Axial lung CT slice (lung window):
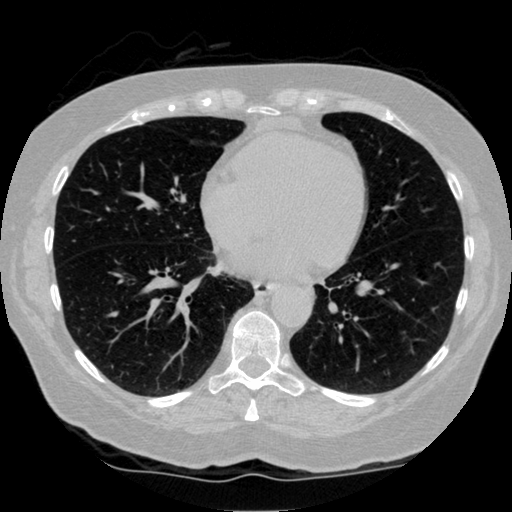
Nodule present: no